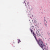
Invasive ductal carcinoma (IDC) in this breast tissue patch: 0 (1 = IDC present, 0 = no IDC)